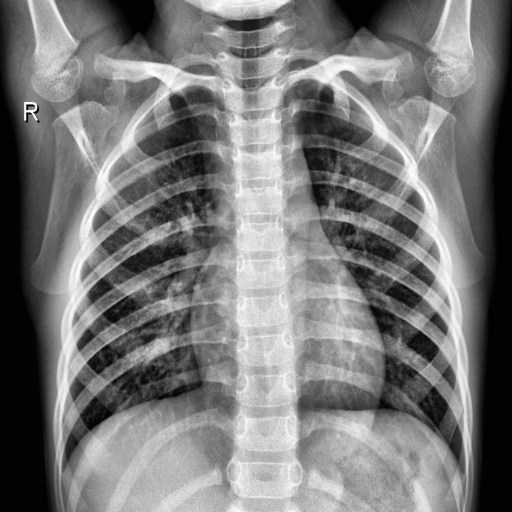
Finding: NORMAL